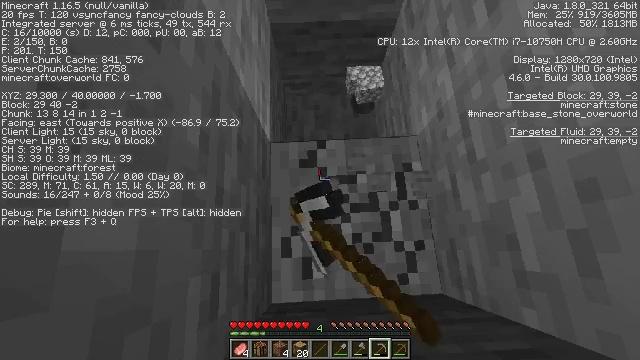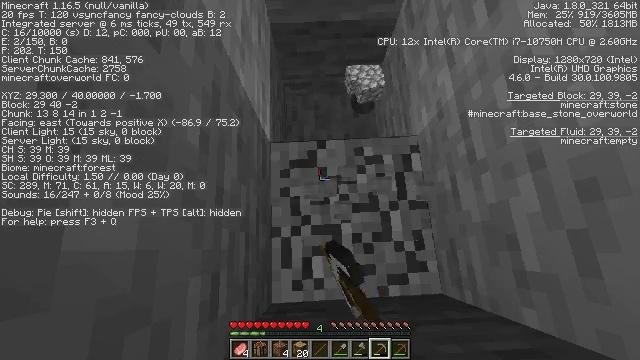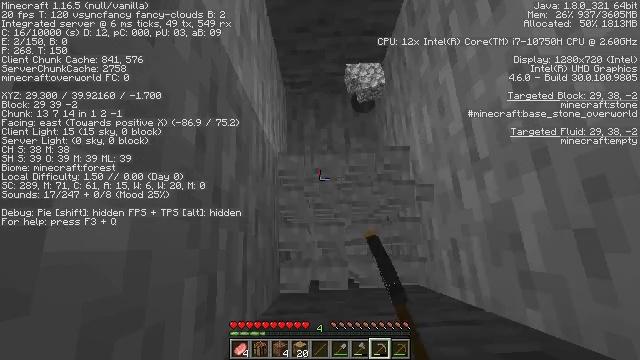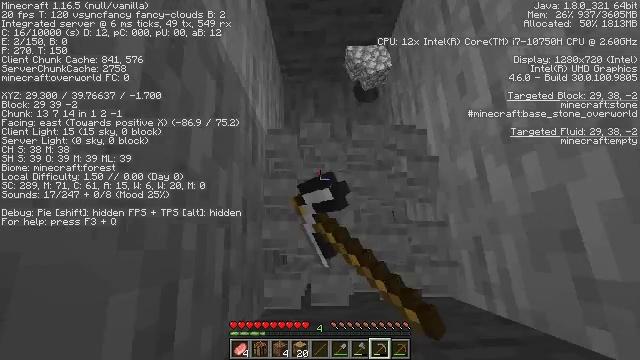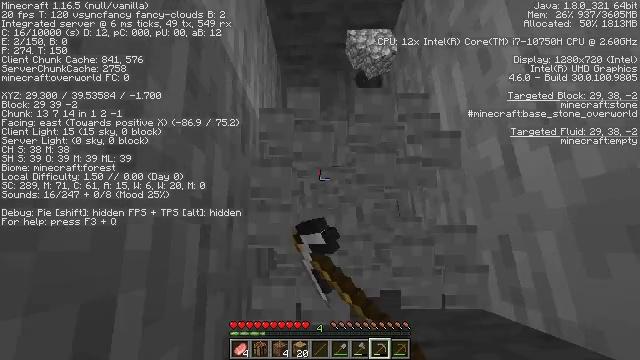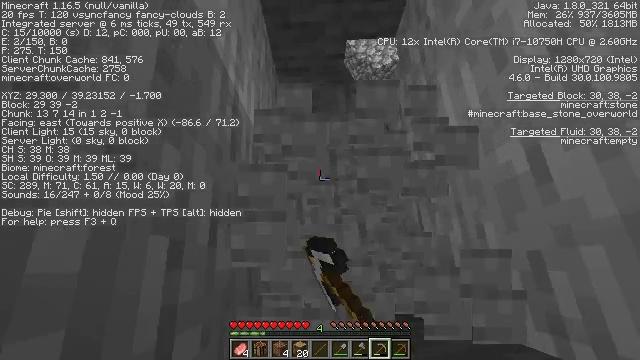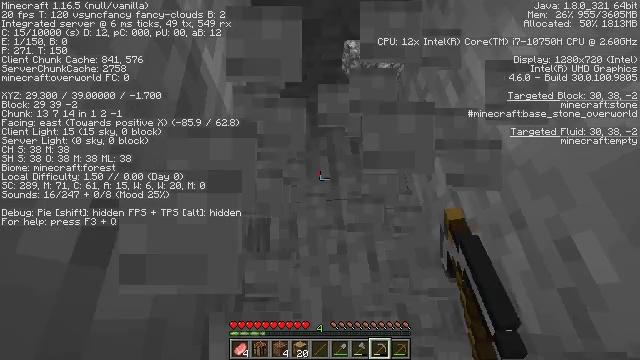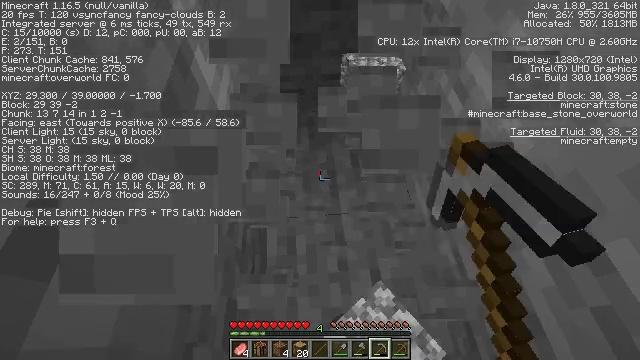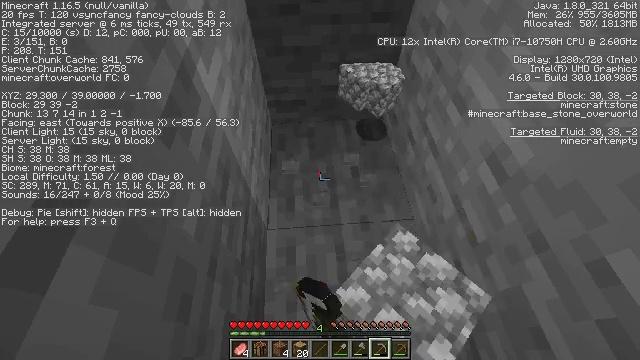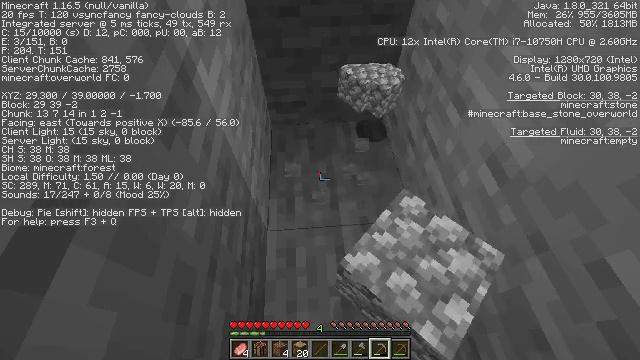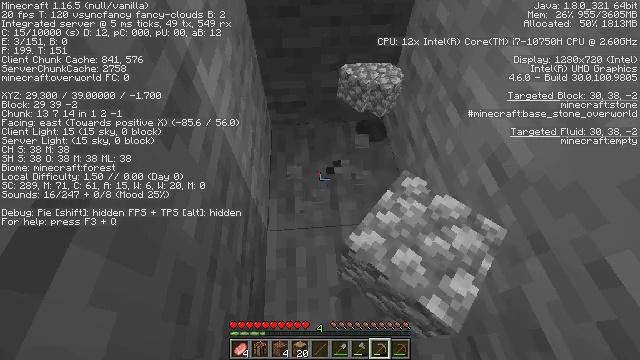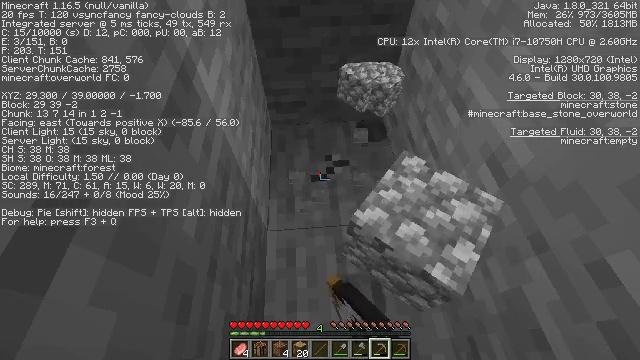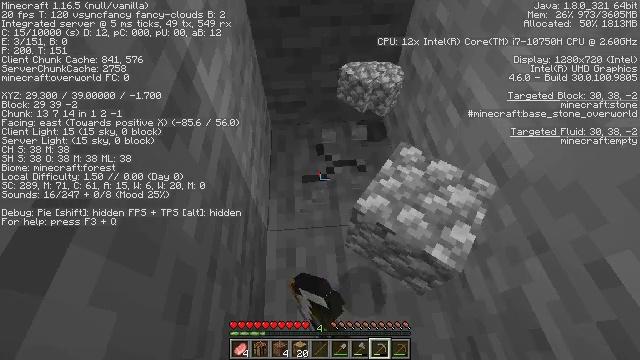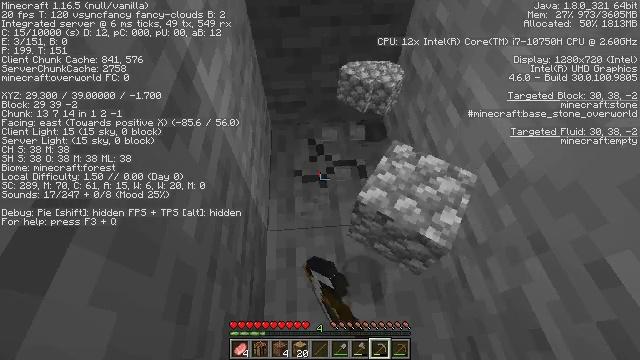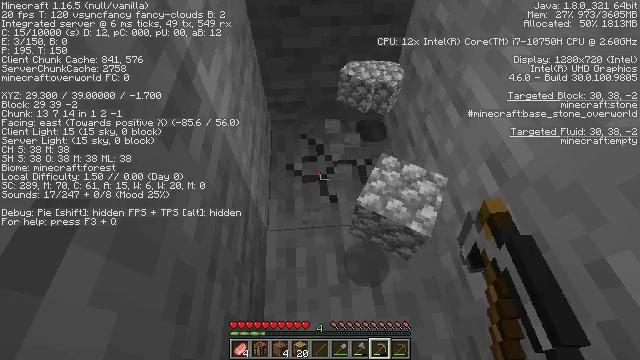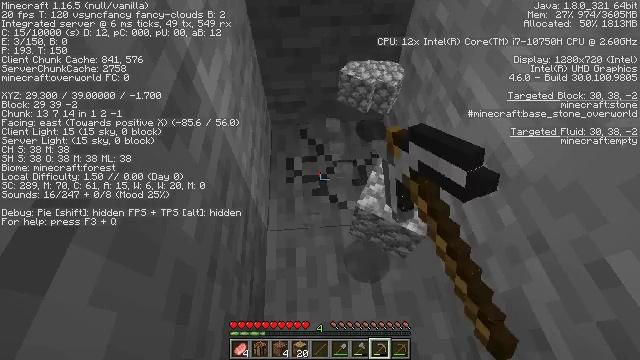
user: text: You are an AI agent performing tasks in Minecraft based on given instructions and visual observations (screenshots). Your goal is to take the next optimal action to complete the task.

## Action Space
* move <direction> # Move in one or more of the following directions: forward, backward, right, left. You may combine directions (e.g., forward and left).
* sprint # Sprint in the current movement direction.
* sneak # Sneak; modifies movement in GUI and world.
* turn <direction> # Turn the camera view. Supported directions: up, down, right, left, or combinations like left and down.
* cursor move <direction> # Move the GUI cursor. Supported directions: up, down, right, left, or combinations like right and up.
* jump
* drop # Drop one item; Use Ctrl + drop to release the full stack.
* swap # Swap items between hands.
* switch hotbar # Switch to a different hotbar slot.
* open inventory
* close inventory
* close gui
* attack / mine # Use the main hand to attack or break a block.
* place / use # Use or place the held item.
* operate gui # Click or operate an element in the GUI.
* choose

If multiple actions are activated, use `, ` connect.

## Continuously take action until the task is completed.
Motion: motion action
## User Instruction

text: Break the stone block.
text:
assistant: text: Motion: attack / mine
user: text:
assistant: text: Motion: attack / mine
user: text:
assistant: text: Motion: attack / mine
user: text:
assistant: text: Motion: attack / mine
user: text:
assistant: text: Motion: turn up, attack / mine
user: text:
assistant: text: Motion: turn up, attack / mine
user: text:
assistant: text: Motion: turn up, attack / mine
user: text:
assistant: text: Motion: turn up, attack / mine
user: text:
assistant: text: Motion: attack / mine
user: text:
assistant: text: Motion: attack / mine
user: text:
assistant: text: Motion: attack / mine
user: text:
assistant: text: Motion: attack / mine
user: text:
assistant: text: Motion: attack / mine
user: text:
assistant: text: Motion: attack / mine
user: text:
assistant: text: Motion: attack / mine
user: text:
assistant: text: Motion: attack / mine
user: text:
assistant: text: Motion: attack / mine
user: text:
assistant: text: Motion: attack / mine
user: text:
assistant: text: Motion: attack / mine
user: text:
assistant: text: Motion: attack / mine
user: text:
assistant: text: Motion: attack / mine
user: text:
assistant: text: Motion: attack / mine
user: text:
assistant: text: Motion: attack / mine
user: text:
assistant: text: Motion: attack / mine
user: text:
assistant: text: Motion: turn left and down, attack / mine
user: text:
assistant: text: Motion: turn left and down, attack / mine
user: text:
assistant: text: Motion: turn down, attack / mine
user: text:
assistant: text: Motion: attack / mine
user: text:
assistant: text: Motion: attack / mine
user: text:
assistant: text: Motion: attack / mine